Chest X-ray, PA view. Patient: 16 years old, sex M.
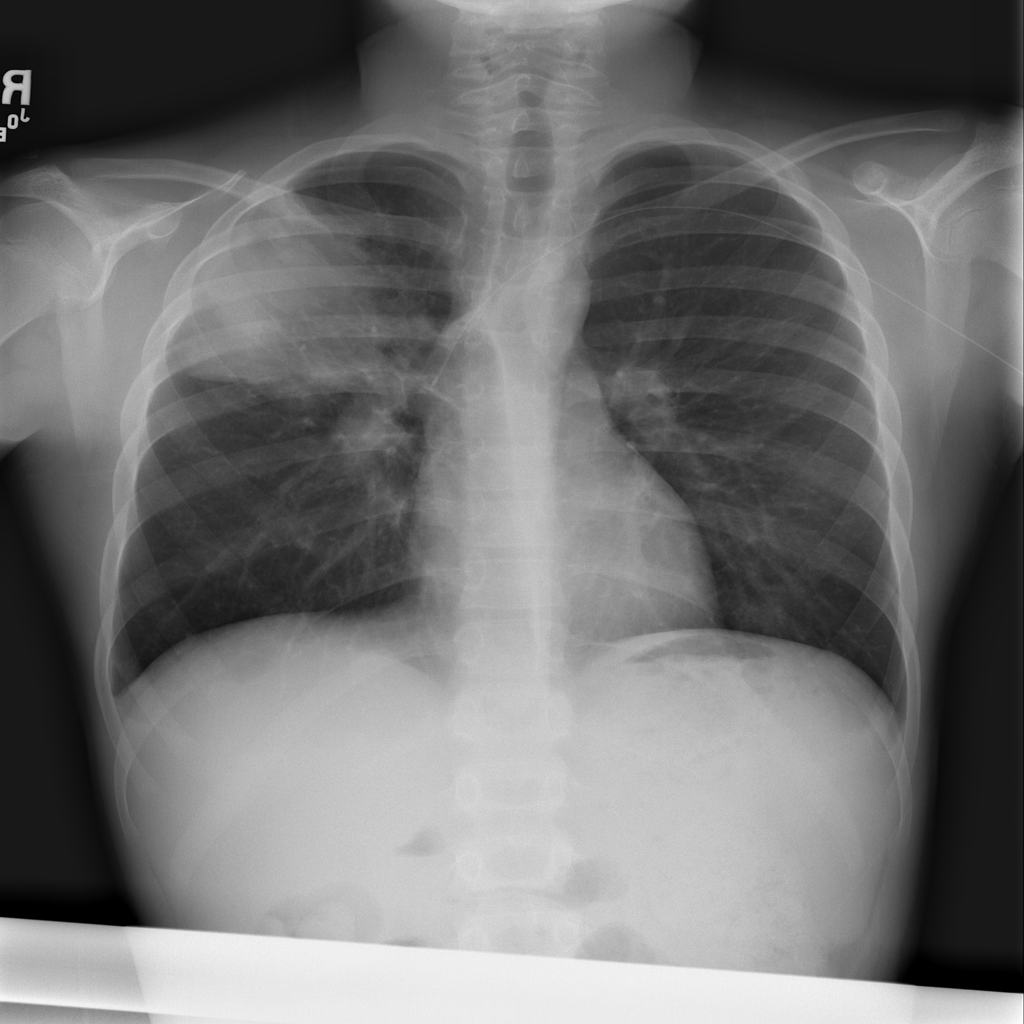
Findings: Consolidation, Mass